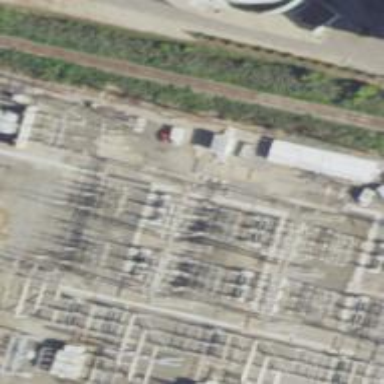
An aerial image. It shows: Switch used for power control.